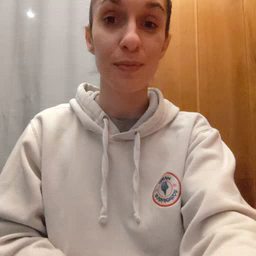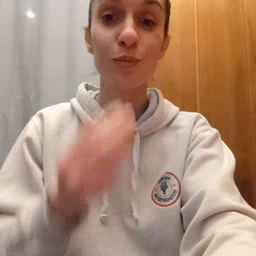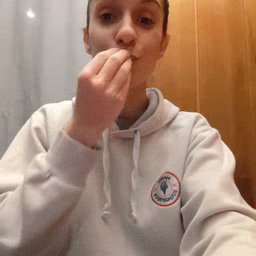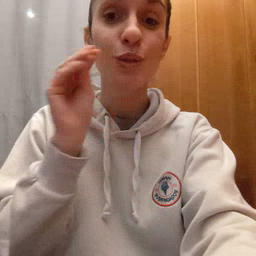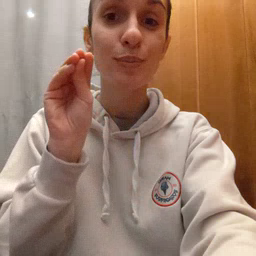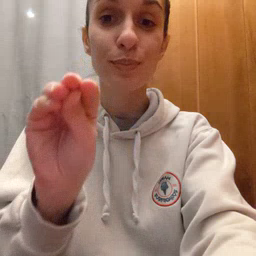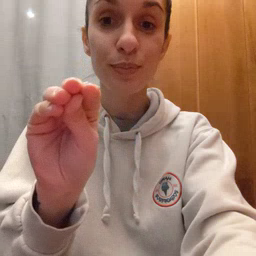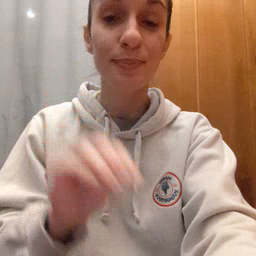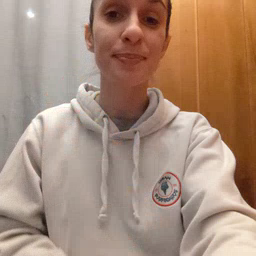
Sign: kiss